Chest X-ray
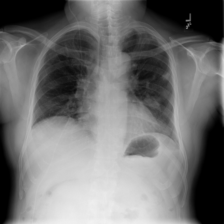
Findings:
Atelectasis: negative
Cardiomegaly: negative
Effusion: negative
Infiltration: negative
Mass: negative
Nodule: negative
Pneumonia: negative
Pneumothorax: negative
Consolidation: positive
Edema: negative
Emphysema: negative
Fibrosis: negative
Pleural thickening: positive
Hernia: negative